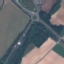
Label: Highway